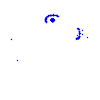
Particle: pion